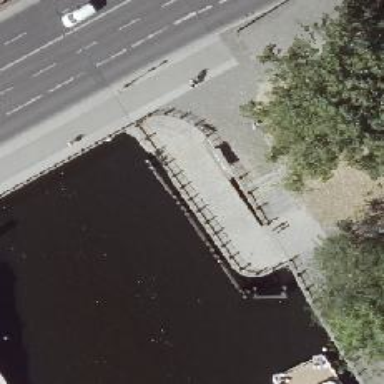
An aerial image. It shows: Bridge with ramp.